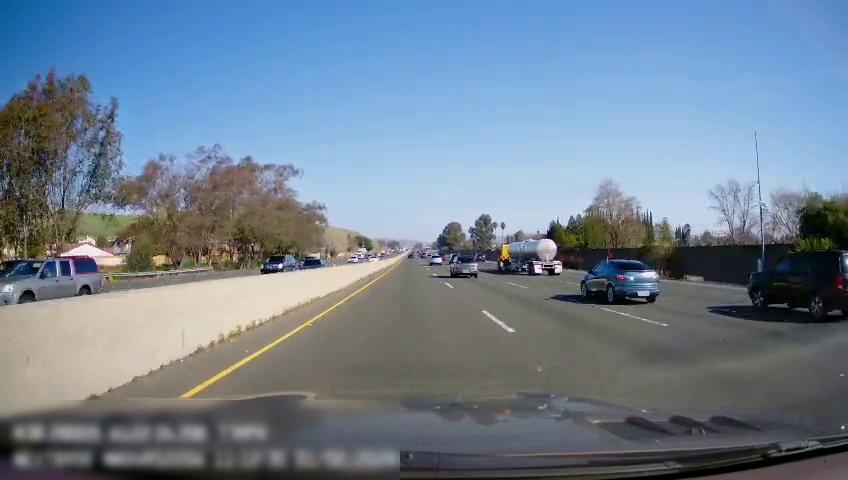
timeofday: Day
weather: Sunny
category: Drivable Space
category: Drivable Space
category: Vehicles | SUV
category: Vehicles | Truck
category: Vehicles | SUV
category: Vehicles | Car
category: Vehicles | Car
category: Vehicles | Car
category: Vehicles | Other LV
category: Vehicles | SUV
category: Vehicles | SUV
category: Vehicles | Other LV
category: Vehicles | Car
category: Vehicles | Car
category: Vehicles | Car
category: Lanes | Alternate Lane
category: Lanes | Current Lane
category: Lanes | Current Lane
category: Lanes | Alternate Lane